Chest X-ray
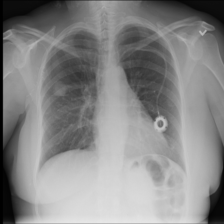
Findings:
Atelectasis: negative
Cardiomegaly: negative
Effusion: negative
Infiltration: negative
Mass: negative
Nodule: negative
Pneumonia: negative
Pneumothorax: negative
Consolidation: negative
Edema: negative
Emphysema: negative
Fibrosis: negative
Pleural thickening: negative
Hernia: negative